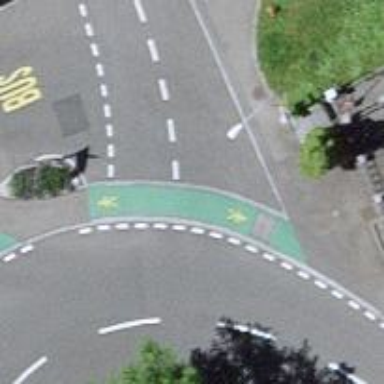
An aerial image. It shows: Marked footway crossing with visible markings.